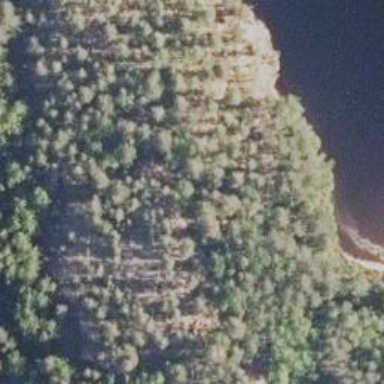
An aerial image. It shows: Natural cliff.